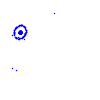
Particle: pion